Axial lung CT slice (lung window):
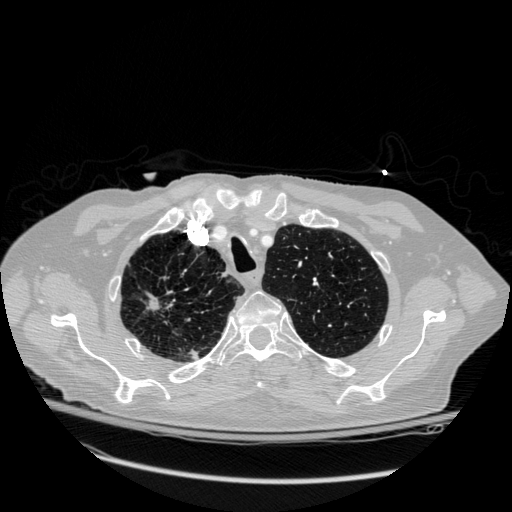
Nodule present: yes
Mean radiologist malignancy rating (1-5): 4.75